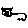
Label: cat